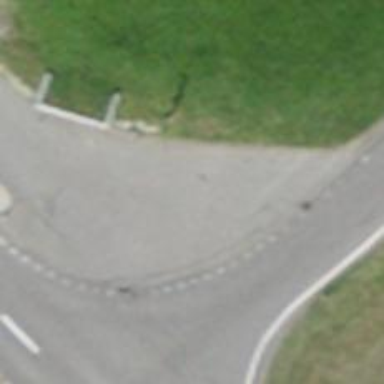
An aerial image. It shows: Bus stop with shelter.